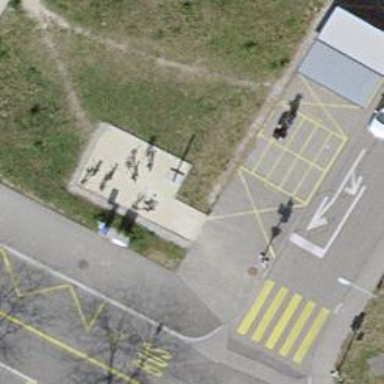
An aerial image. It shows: Bicycle rental facility.